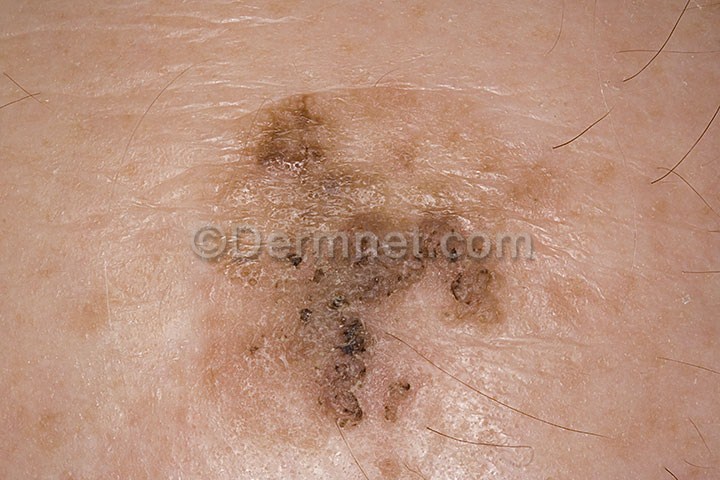
Disease: Seborrheic Keratoses and other Benign Tumors